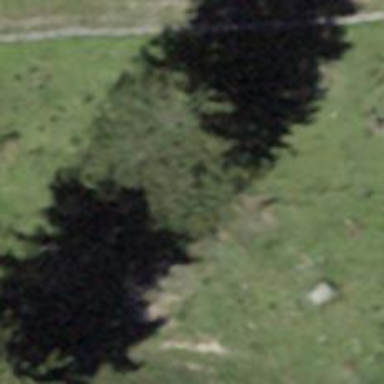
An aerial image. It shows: Evergreen needle-leaved tree.